高二 · 代数

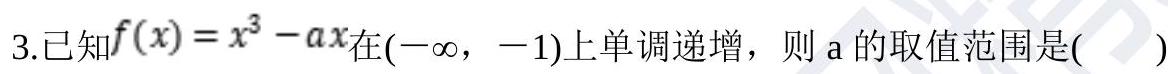
A. $\mathrm{a}<3$
B. $a \leq 3$
C. $a>3$
D. $a \geq 3$
答案: B
解析: 答案:B

【解析】【解答】 先求函数 $\mathrm{f}(\mathrm{x})$ 的导数, 然后根据 $\mathrm{f}^{\prime}(\mathrm{x})=3 \mathrm{x}^{2}-\mathrm{a} \geq 0$ 在 $\mathrm{R}$ 上恒成立即可得到答案. $\because \mathrm{f}$ $(x)=x^{3}-a x \therefore f^{\prime}(x)=3 x^{2}-a, \because f(x)$ 在 $R$ 上单调递增 $\therefore f^{\prime}(x)=3 x^{2}-a \geq 0$ 在 $R$ 上恒成立 即 $a \leq 3 x^{2}$ 在 $(-\infty$, -1 )上恒成立, $a$ 小于等于 $3 x^{2}$ 的最小值即可 $\therefore a \leq 3$, 故选 $B$

【分析】本题主要考查函数的单调性与其导函数的正负之间的关系, 即当导函数大于 0 时原函数单调递增, 当导函数小于 0 时原函数单调递减.